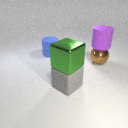
large brown metal sphere below large purple rubber cylinder